Aerial crown-view tile of a tropical tree (Barro Colorado Island, Panama), acquired 20240716:
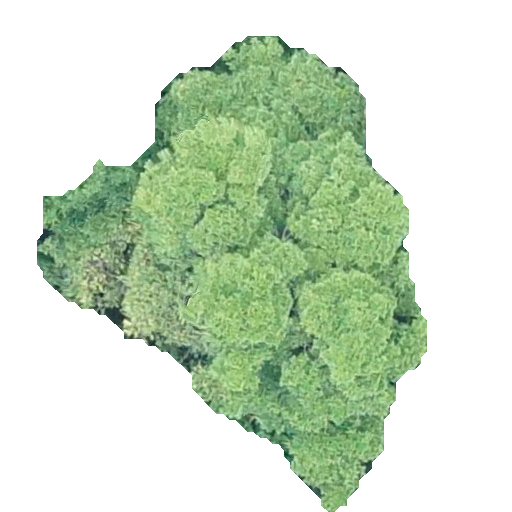
Species: Genipa americana
GBIF accepted scientific name: Genipa americana
Crown area: 165.091 m²